七年级 · 变换几何
(2021・济南模拟) 如图, $\triangle A B C$ 沿 $B C$ 所在直线向右平移得到 $\triangle D E F$, 已知 $E C=2, B F=8$, 则平移的距离为

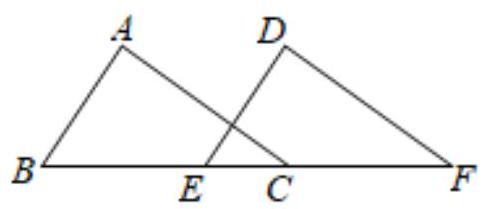
A. 3
B. 4
C. 5
D. 6
答案: A
解析: 利用平移的性质解决问题即可.

【答案】解：由平移的性质可知, $B E=C F$,

$\because B F=8, E C=2, \quad \therefore B E+C F=8-2=6$,

$\therefore B E=C F=3, \therefore$ 平移的距离为 3 , 故选: $A$.

【点睛】本题考查平移的性质, 解题的关键是熟练掌握平移变换的性质，属于中考常考题型.